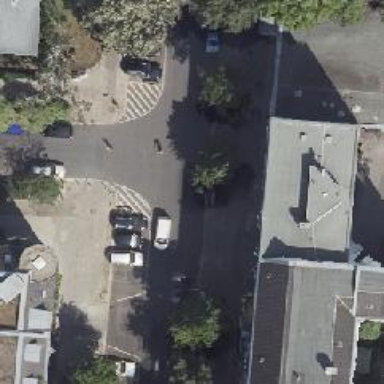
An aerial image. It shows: Unmarked crossing on footway.